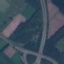
Land use / land cover class: Highway